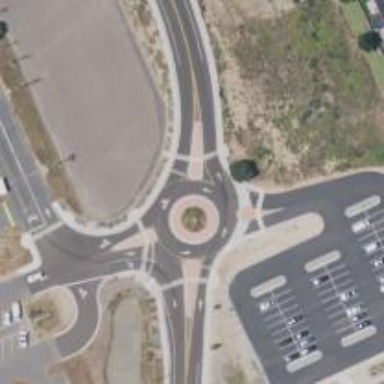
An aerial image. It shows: Residential road that intersects with roundabout.